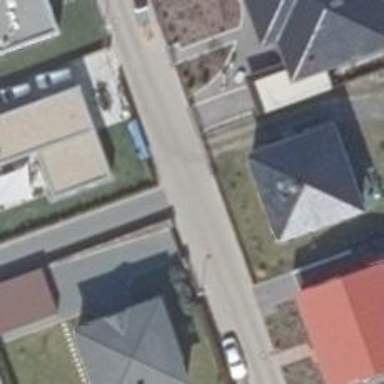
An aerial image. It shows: Driveway.